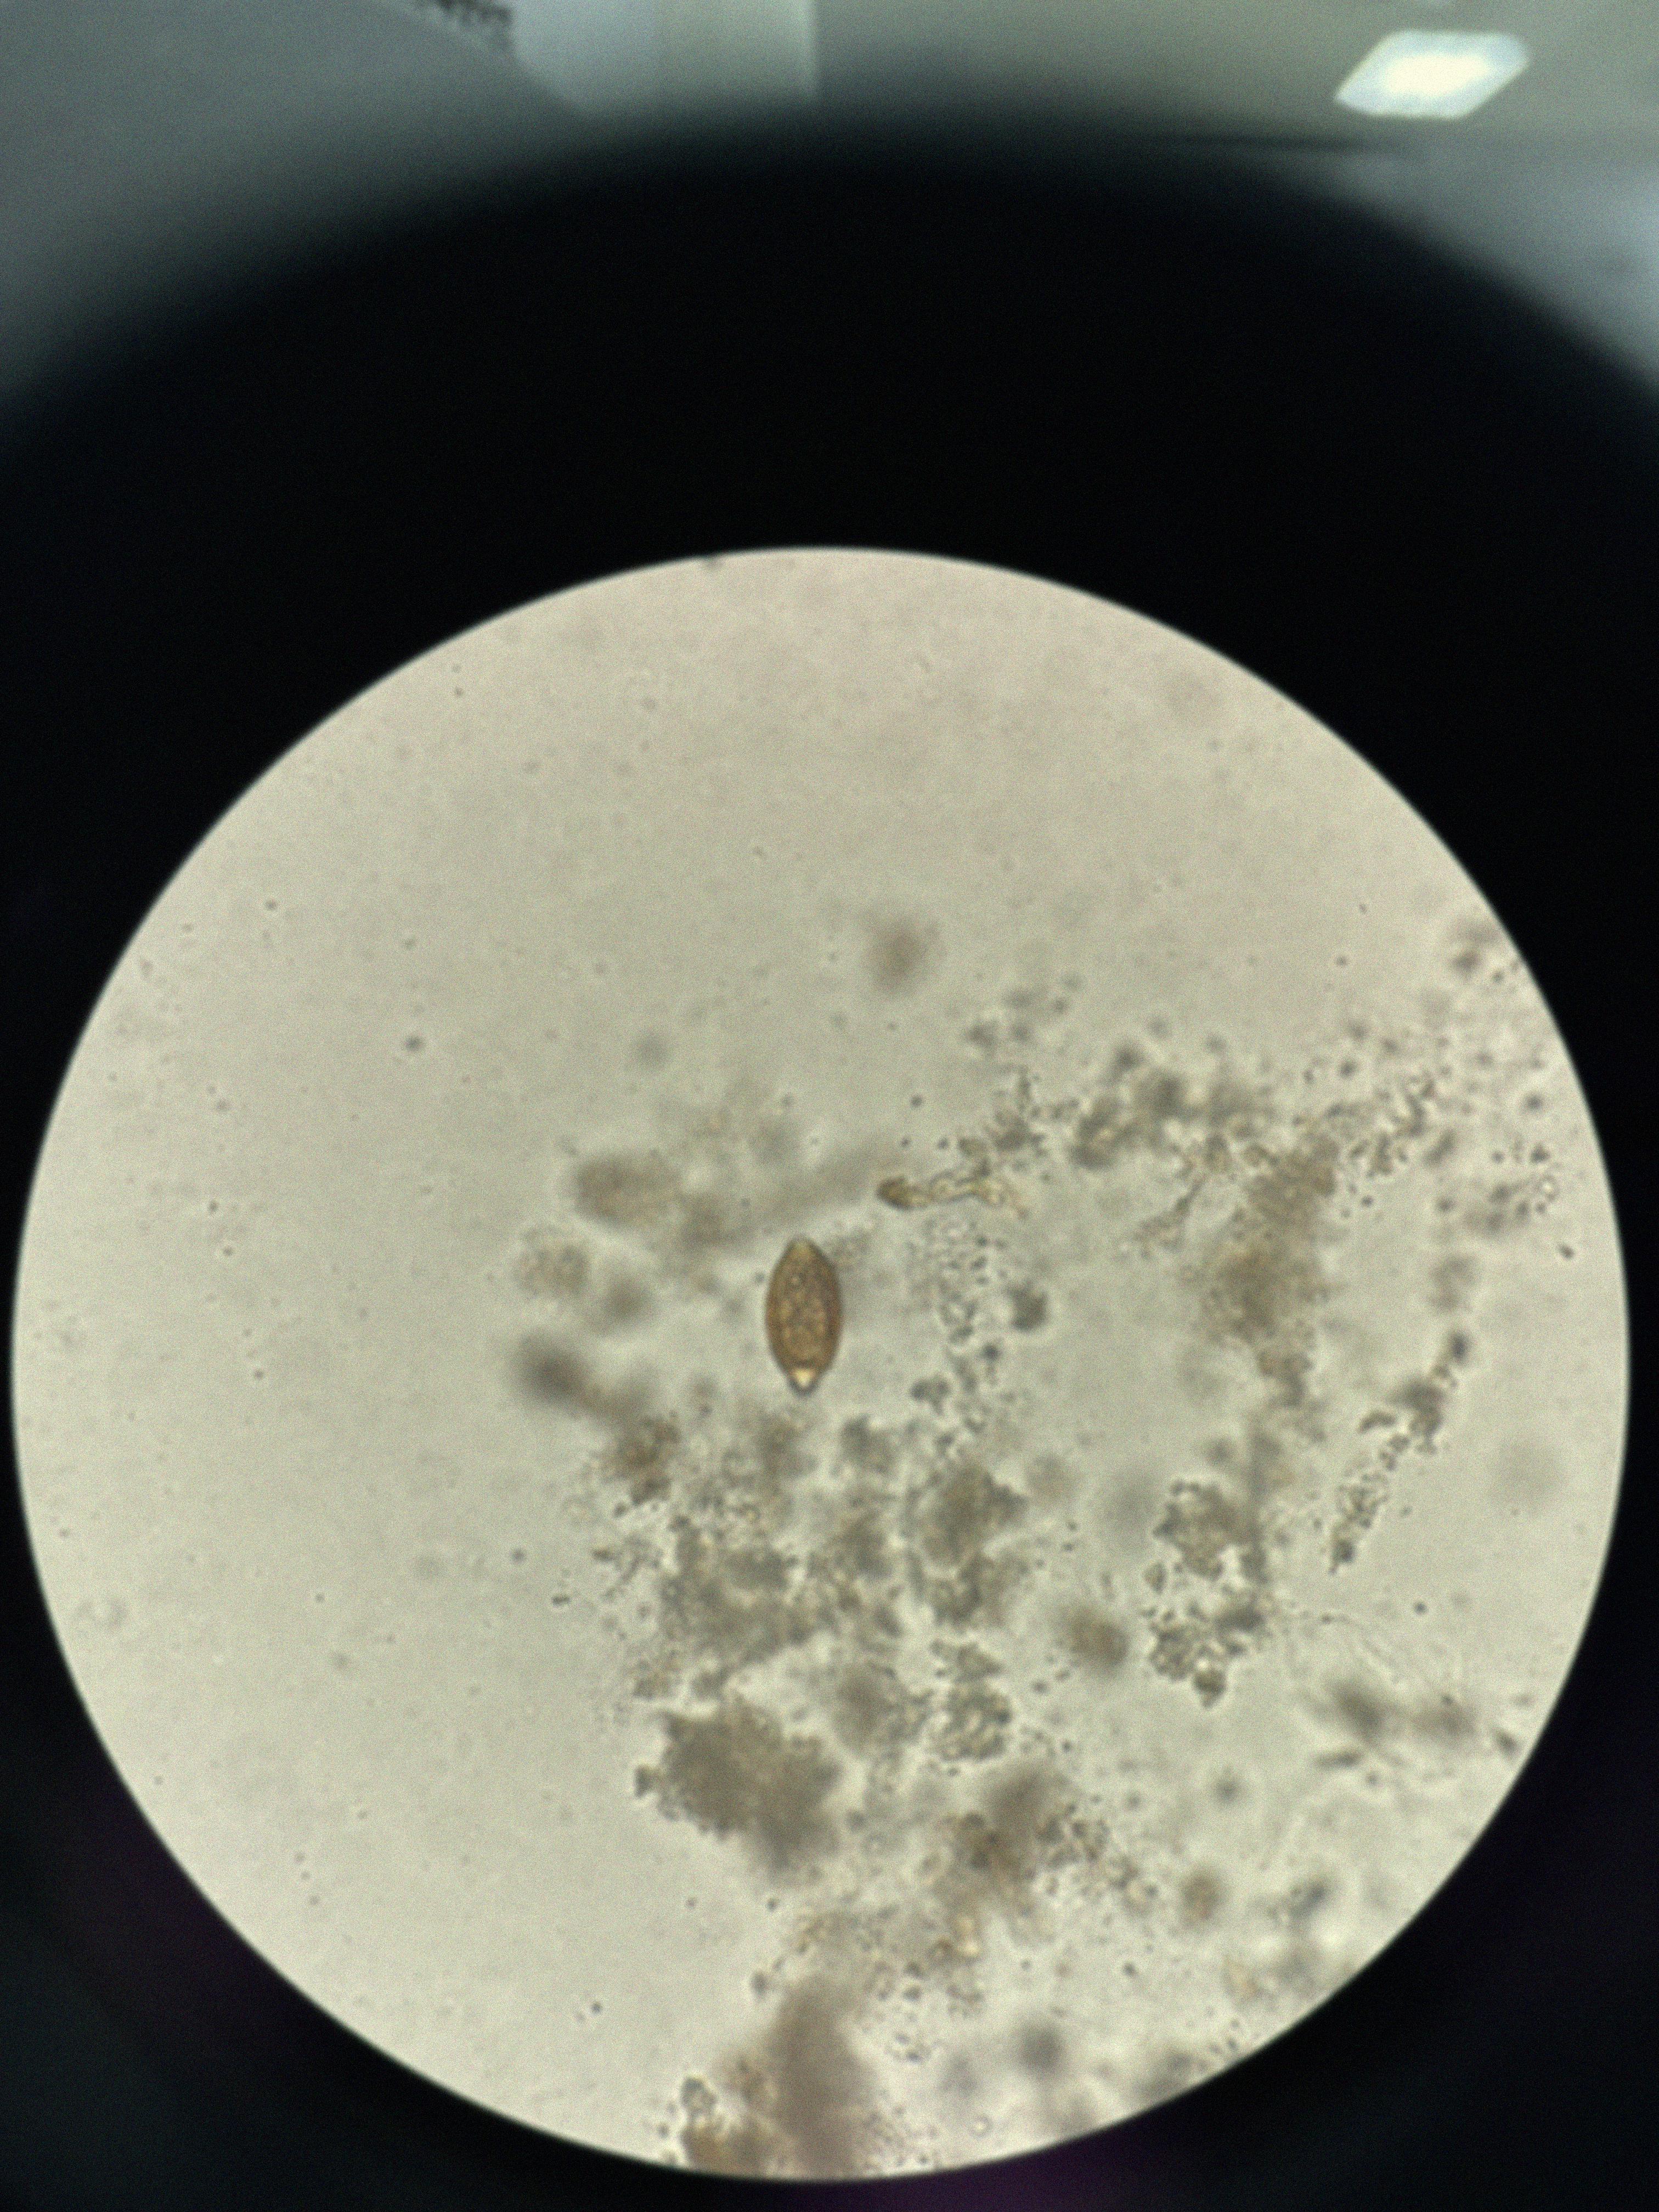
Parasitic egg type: Trichuris trichiura